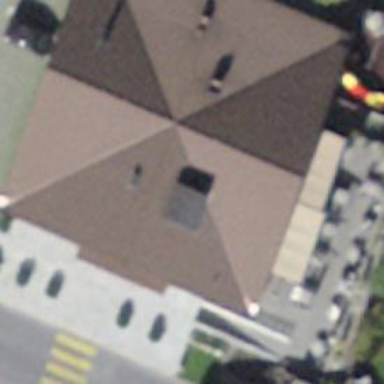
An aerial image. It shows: Restaurant.